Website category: sports
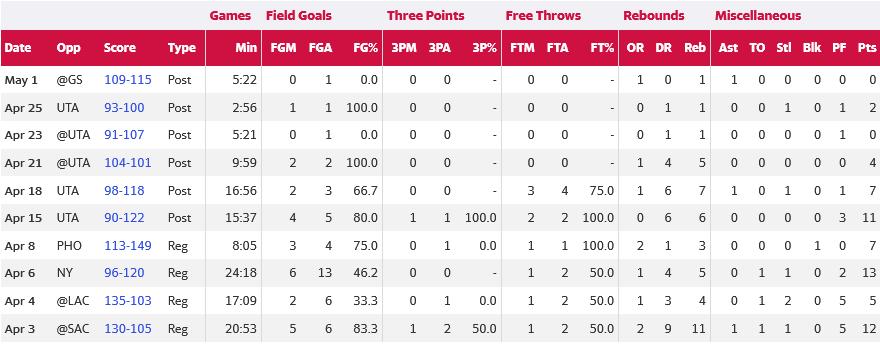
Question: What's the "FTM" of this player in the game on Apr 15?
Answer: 2

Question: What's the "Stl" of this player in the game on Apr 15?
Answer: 0

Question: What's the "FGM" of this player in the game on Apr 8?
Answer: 3

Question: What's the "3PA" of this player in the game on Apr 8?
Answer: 1

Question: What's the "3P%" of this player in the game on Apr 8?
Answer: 0.0

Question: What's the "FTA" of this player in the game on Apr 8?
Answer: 1

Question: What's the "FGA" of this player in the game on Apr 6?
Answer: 13

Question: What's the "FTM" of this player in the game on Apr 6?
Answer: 1

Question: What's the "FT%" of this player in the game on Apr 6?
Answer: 50.0

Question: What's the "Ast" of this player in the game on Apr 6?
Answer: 0

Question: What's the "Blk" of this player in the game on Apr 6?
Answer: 0

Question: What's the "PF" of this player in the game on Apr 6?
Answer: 2

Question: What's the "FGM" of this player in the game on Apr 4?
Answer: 2

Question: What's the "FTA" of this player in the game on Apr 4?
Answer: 2

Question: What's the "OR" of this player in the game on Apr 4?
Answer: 1

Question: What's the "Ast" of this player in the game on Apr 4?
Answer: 0

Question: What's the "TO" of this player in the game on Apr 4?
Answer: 1

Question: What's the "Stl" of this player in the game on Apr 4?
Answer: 2

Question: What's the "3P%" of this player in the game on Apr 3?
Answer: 50.0

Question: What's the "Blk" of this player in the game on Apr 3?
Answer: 0

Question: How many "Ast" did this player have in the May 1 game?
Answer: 1

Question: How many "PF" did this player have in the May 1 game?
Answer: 0

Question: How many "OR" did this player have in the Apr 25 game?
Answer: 0

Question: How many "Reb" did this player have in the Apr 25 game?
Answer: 1

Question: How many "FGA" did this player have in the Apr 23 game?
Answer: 1

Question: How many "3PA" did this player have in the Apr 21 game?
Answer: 0

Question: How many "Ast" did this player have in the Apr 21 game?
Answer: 0

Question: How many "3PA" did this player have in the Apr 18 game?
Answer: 0

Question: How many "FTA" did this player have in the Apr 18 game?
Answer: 4

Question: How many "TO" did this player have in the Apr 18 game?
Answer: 0

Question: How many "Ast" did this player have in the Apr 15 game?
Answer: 0

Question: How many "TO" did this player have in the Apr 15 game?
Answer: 0

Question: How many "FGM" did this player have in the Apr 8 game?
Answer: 3

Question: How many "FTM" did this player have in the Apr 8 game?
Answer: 1

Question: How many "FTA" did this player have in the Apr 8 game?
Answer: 1

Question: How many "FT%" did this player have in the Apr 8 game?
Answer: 100.0

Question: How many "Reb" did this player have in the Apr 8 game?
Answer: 3

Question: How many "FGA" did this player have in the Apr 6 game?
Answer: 13

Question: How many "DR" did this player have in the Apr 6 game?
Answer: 4

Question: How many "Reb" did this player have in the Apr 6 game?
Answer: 5

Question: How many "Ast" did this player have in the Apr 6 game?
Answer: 0

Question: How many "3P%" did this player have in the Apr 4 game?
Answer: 0.0

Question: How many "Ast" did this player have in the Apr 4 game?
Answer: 0

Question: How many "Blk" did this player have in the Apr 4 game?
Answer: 0

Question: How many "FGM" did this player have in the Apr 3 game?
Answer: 5

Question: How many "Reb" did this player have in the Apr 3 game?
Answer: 11

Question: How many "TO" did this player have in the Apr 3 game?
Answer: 1

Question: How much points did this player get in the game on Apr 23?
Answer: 0

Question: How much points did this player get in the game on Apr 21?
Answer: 4

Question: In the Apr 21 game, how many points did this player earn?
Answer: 4

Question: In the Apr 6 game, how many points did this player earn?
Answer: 13

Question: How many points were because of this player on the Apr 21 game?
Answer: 4

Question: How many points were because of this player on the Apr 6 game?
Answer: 13

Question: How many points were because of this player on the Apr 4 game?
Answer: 5